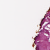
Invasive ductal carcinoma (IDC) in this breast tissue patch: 0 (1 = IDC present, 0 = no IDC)